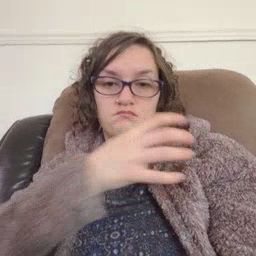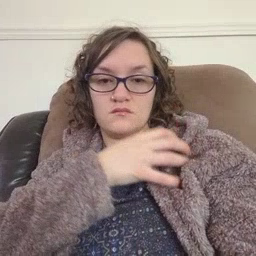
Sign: police